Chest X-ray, AP view. Patient: 47 years old, sex M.
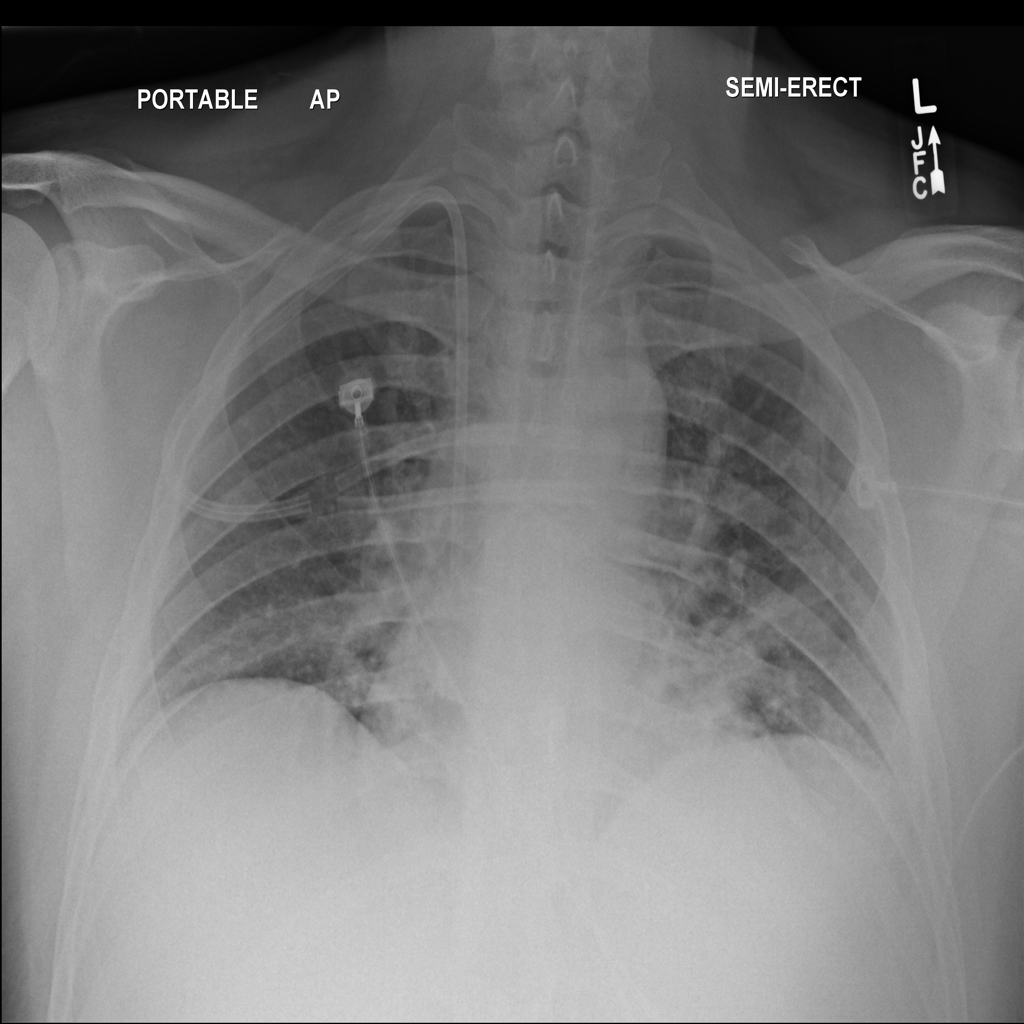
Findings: Atelectasis, Infiltration